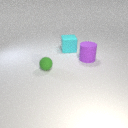
large purple rubber cylinder in front of large cyan rubber cube